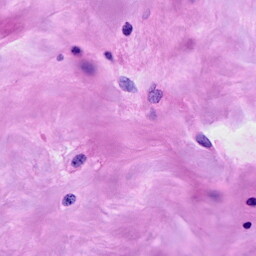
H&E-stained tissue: Breast